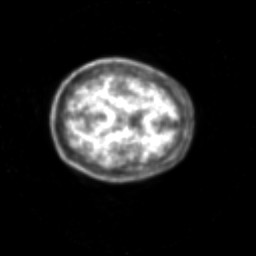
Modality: PET
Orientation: axial
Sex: female
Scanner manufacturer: siemens